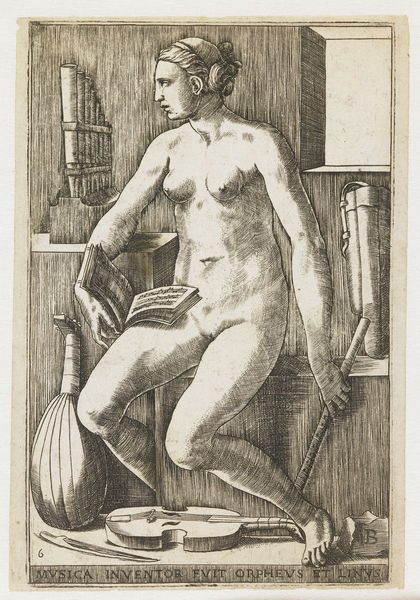
Titel: MUSICA
Künstler: Giulio Bonasone
Standort: Amsterdam
Institution: Rijksmuseum
Schlagwörter: akt, nackt, busen, fenster, frau, instrumente, musik, schrift, bogen, noten, musikinstrument, buch, druck, allegorie, geige, violine, orgel, mandoline, köcher, unterwelt, latein, notenbuch, orpheus, latain, ab, cäcilie, musica